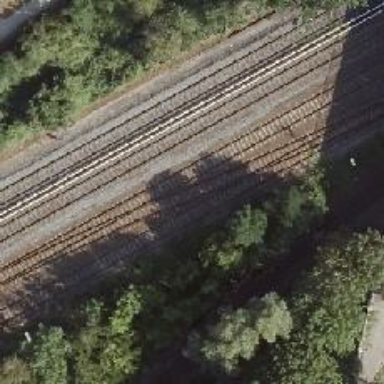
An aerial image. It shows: Historic railway yard with rail tracks.